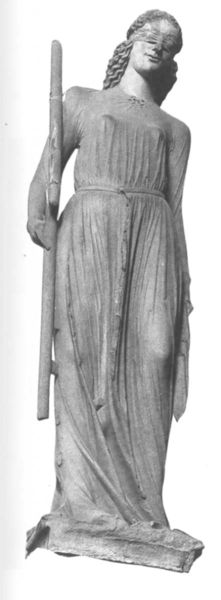
Titel: Figur der Synagoge vom Fürstenportal
Standort: Bamberg, Dom (EU - D - B)
Schlagwörter: brust, busen, frau, grau, kleid, marmor, gürtel, tuch, arme, augen, falten, faru, lang, stein, hals, figur, gewand, haare, locken, stock, skulptur, statue, stab, klein, knie, gestalt, blind, göttin, binde, heilige, opfer, verbunden, augenbinde, justitia, märtyrerin, maund, augentuch, genunden